Aerial crown-view tile of a tropical tree (Barro Colorado Island, Panama), acquired 20250616:
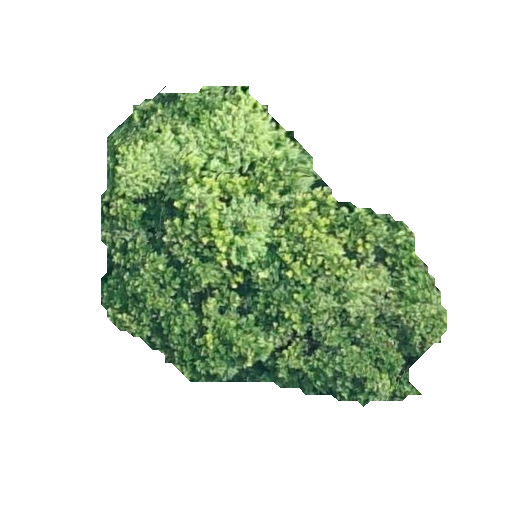
Species: Anacardium excelsum
GBIF accepted scientific name: Anacardium excelsum
Crown area: 109.579 m²